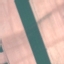
Land use / land cover: AnnualCrop